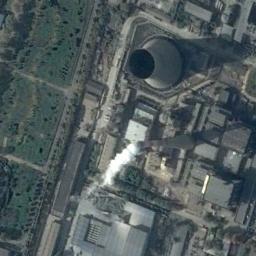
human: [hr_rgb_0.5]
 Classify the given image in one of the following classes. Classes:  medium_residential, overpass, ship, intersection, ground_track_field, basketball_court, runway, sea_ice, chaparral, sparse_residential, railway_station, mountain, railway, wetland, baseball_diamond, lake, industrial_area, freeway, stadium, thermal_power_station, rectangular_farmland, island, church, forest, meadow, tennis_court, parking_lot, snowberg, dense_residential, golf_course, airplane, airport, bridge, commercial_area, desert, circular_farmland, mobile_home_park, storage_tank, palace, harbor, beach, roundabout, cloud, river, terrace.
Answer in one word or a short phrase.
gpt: thermal_power_station